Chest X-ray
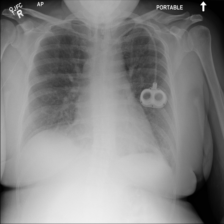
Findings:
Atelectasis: positive
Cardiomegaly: negative
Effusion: positive
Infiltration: negative
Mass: negative
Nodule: negative
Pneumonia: negative
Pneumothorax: negative
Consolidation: negative
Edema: negative
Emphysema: negative
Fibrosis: negative
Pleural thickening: negative
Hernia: negative